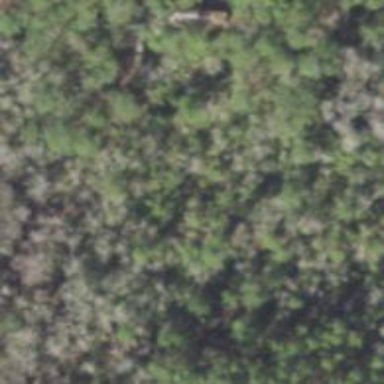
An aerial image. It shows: Mixed woodland area with various types of leaves.